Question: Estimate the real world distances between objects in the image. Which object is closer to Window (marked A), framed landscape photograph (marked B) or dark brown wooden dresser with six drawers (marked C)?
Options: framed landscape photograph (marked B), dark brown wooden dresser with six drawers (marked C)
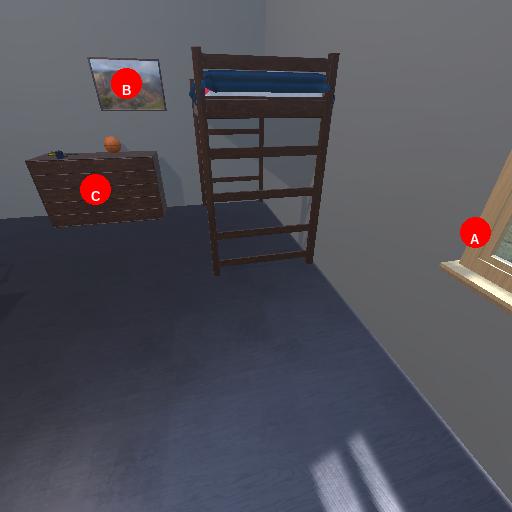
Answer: framed landscape photograph (marked B)